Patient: sex F, age 58
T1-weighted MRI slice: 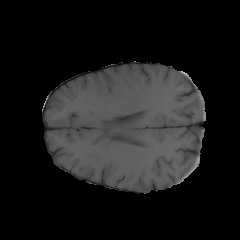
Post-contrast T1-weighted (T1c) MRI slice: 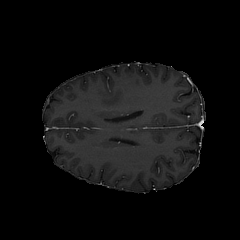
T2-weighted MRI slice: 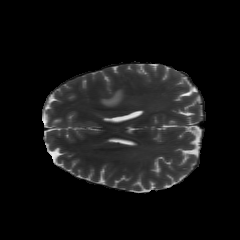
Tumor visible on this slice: yes
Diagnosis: Glioblastoma, IDH-wildtype
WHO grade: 4